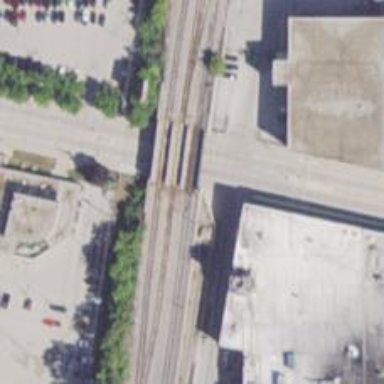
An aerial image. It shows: Railway spur bridge.